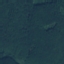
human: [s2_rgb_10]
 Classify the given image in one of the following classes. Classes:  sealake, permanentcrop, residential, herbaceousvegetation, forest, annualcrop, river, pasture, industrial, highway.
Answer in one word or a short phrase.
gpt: Forest